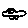
Label: car